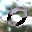
Label: 0